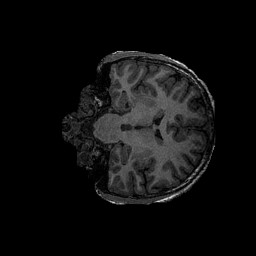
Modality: T1w
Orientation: coronal
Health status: ill
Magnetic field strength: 3 T